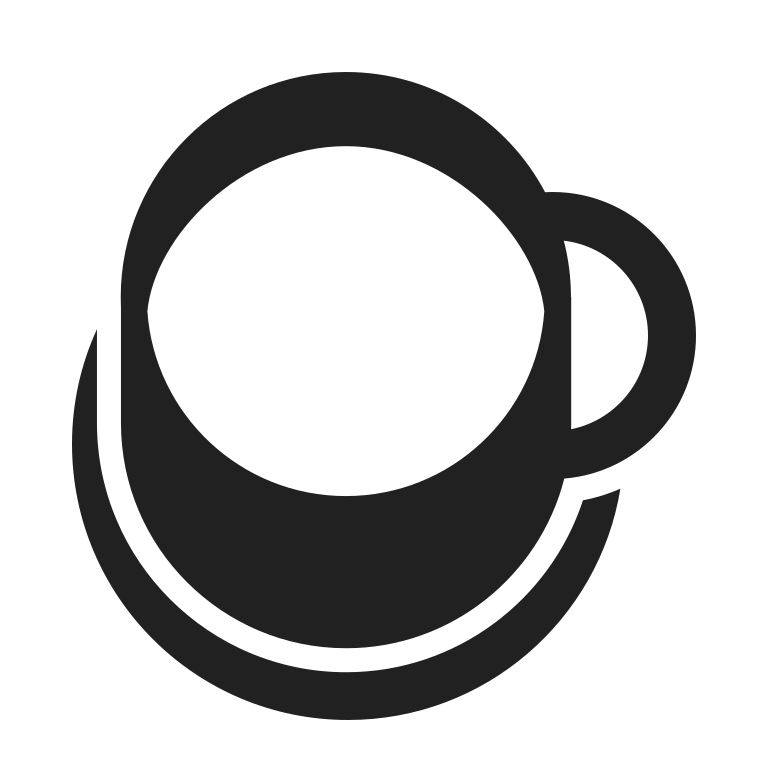
hot beverage high contrast